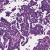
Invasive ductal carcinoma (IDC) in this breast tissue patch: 1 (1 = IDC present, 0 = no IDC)